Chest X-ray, PA view. Patient: 65 years old, sex M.
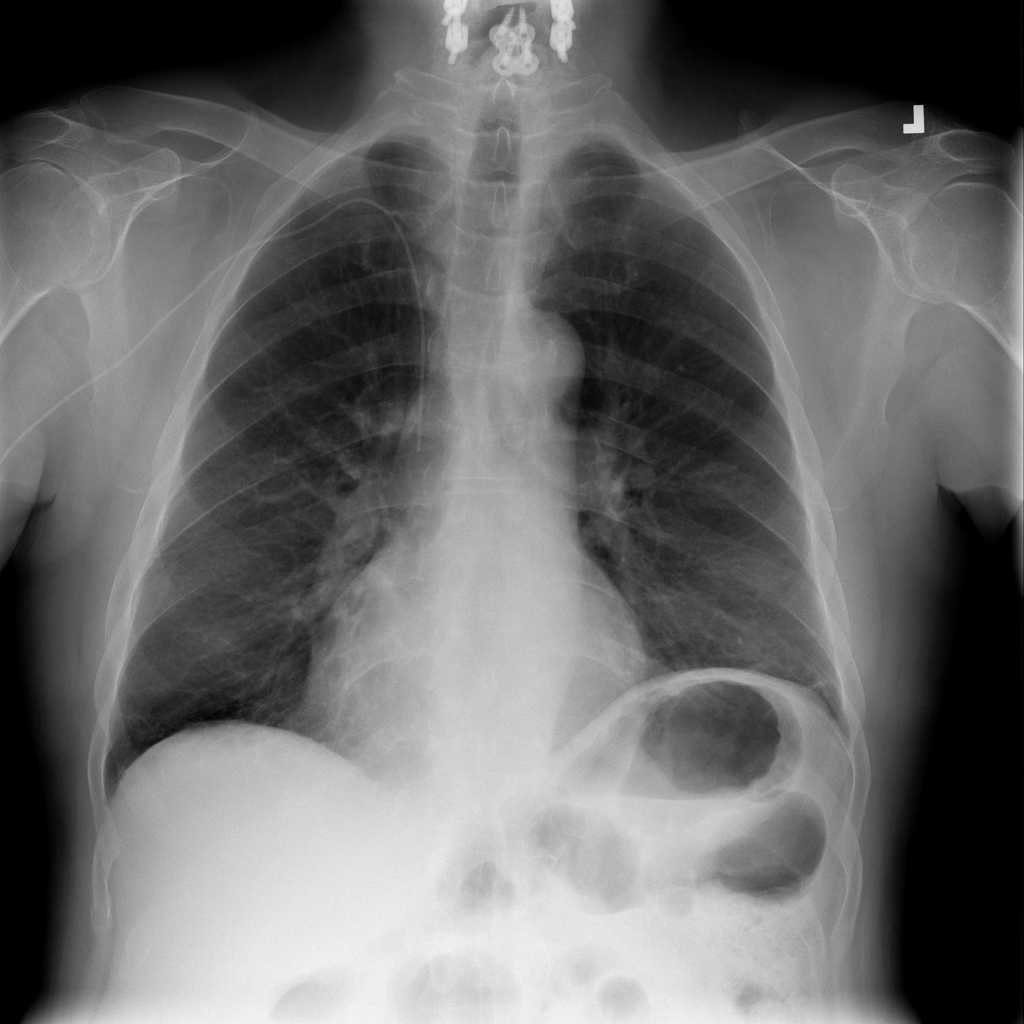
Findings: No Finding